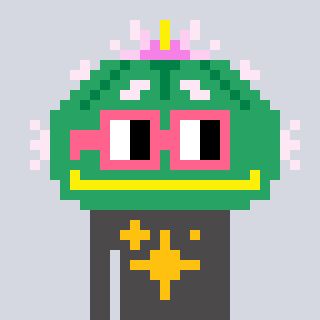
a pixel art character with square pink glasses, a peyote-shaped head and a grayscale-colored body on a cool background